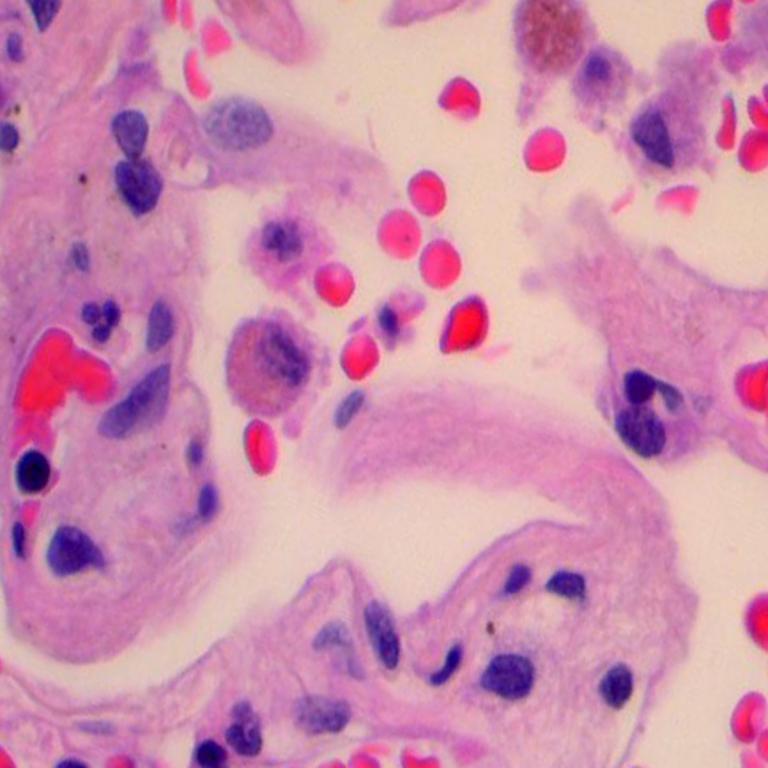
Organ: lung
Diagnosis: benign